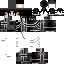
A female skeleton skin with dark skin, wearing brown helmet dressed in a black armor chest and black pants, featuring a closed mouth.